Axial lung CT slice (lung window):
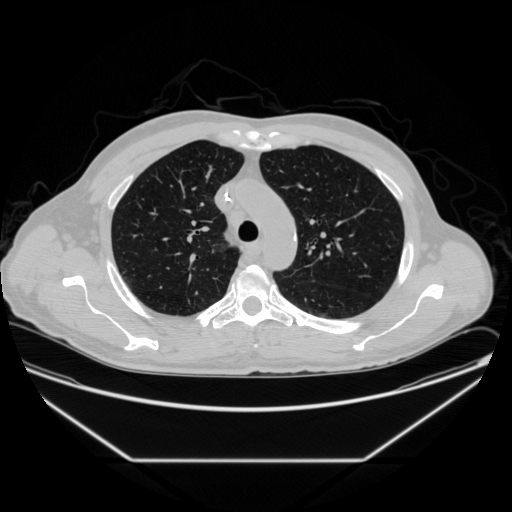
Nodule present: no